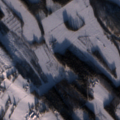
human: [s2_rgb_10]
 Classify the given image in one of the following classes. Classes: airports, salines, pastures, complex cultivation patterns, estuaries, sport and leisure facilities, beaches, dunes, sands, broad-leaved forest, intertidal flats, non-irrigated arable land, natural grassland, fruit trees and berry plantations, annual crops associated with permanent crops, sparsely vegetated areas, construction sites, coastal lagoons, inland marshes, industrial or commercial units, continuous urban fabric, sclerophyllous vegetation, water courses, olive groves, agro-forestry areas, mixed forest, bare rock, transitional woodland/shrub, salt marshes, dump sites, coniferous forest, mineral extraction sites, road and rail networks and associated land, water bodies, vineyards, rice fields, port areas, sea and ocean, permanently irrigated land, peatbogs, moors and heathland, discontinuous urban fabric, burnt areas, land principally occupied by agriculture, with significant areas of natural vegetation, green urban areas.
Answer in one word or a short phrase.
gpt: land principally occupied by agriculture, with significant areas of natural vegetation, mixed forest, transitional woodland/shrub